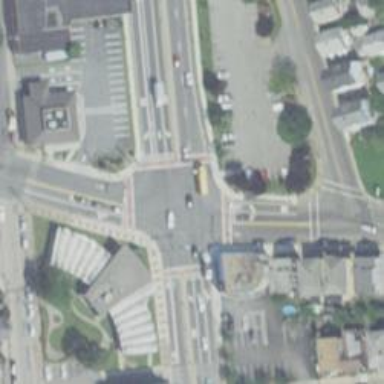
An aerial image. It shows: Marked road crossing.